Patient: sex M, age 54
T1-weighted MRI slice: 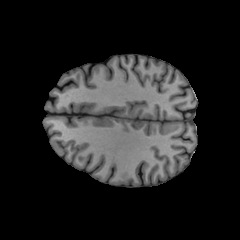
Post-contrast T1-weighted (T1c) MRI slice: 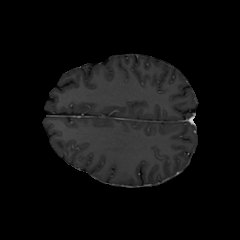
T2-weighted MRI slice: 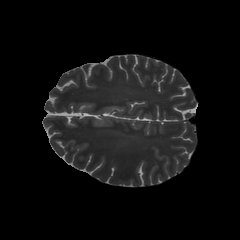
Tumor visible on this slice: no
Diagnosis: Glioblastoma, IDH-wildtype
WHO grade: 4